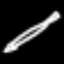
Label: pencil